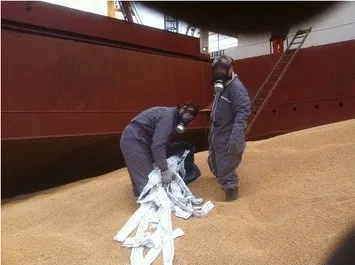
Operators handling blisters which contained aluminium phosphide pills.
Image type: medical_photograph (skin_photograph)